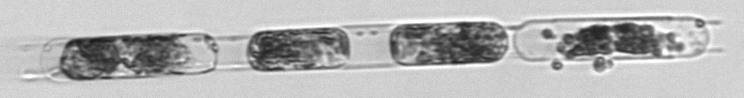
Label: Hemiaulus